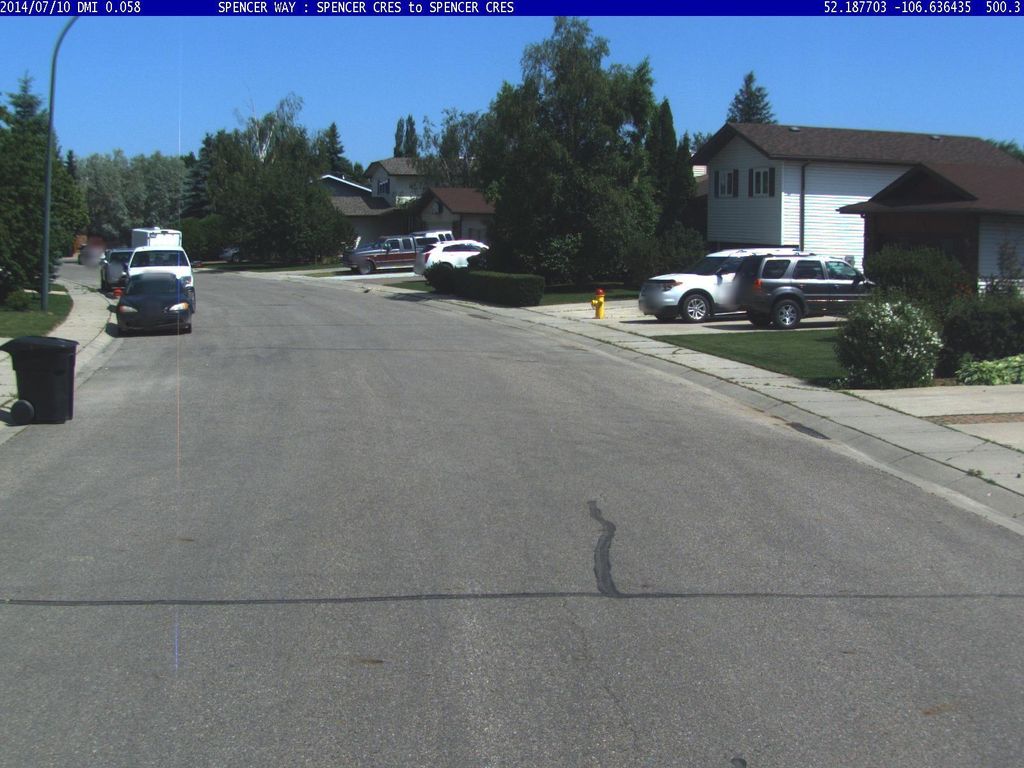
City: saskatoon